Aerial crown-view tile of a tropical tree (Barro Colorado Island, Panama), acquired 20250124:
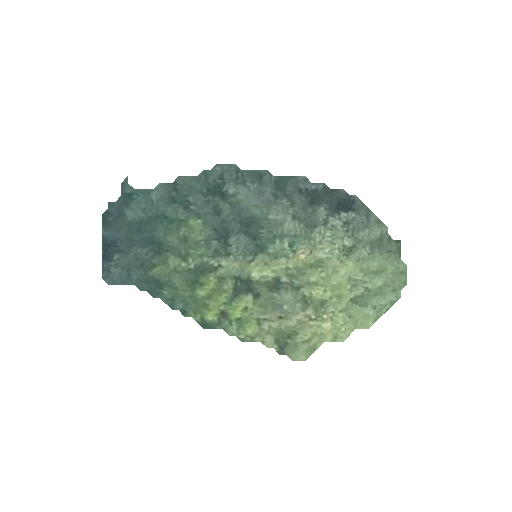
Species: Quararibea stenophylla
GBIF accepted scientific name: Quararibea stenophylla
Crown area: 60.677 m²